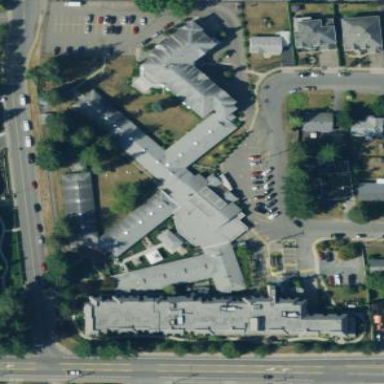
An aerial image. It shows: Residential building that serves as nursing home.